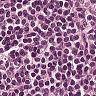
Metastatic tissue present: no